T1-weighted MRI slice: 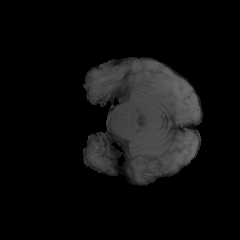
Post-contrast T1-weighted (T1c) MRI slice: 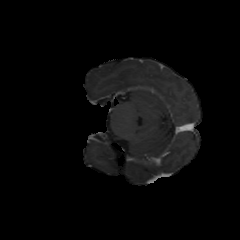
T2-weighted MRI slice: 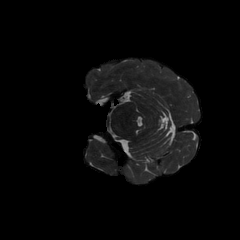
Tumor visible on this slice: no